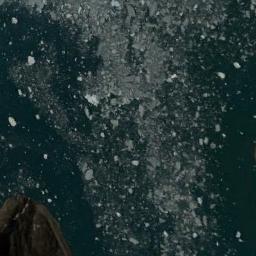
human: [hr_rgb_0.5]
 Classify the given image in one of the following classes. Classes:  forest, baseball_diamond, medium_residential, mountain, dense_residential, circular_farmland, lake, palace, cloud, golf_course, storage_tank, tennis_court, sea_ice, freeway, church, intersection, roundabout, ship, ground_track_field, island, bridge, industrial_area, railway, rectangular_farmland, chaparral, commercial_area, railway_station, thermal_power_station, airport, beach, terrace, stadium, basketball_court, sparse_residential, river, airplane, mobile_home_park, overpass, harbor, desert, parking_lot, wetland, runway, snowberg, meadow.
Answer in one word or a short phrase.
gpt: sea_ice